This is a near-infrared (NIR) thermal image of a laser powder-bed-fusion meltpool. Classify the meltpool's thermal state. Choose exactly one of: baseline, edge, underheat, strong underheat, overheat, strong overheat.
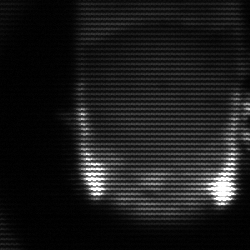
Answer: baseline